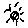
Label: sun